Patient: sex F, age 34
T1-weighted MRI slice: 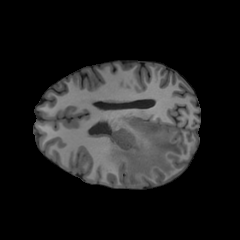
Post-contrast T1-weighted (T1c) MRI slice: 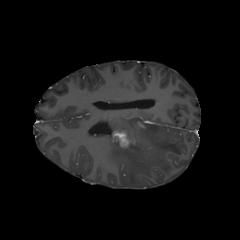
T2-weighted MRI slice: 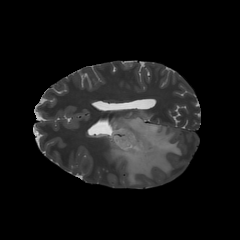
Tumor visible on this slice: yes
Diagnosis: Astrocytoma, IDH-mutant
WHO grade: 3